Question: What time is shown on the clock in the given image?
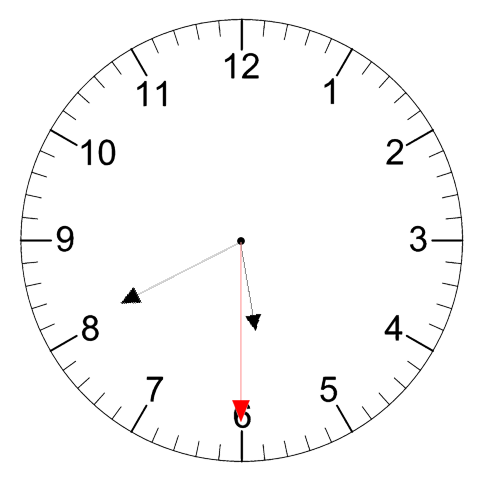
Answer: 05:40:30